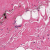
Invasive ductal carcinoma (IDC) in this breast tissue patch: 0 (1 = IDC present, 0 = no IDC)